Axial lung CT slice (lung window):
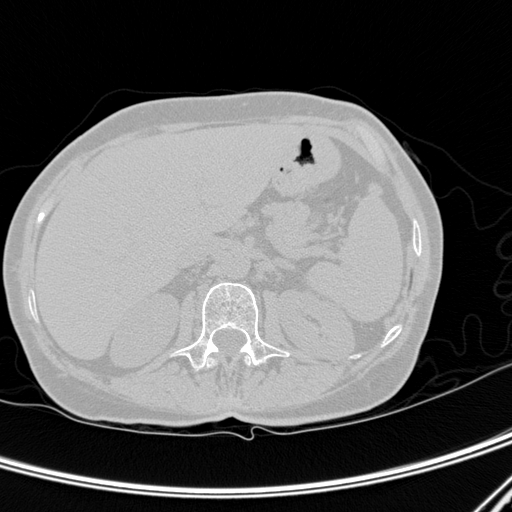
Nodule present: no